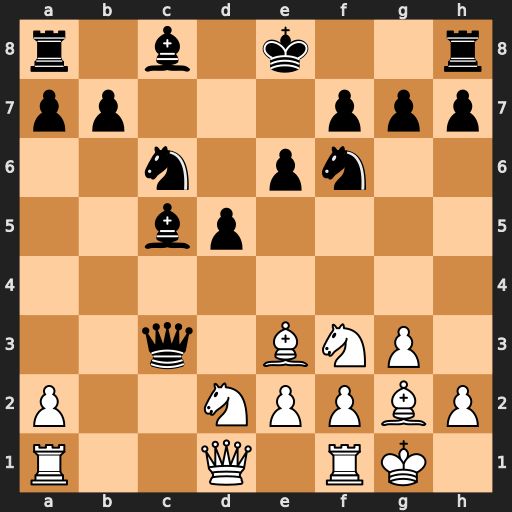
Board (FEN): r1b1k2r/pp3ppp/2n1pn2/2bp4/8/2q1BNP1/P2NPPBP/R2Q1RK1
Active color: w
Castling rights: kq
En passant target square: -
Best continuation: Rc1 Qxe3 fxe3 Bxe3+ Kh1